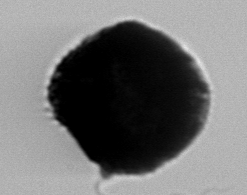
Label: Gonyaulax